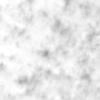
Label: no_change